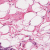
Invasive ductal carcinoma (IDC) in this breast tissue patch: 0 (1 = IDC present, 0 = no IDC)